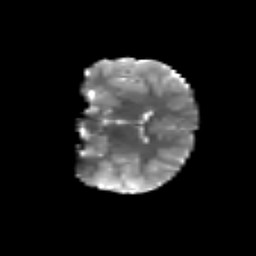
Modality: T2w
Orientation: coronal
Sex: male
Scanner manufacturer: siemens
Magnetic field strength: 3 T
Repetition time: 5 s
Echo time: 0.071 s